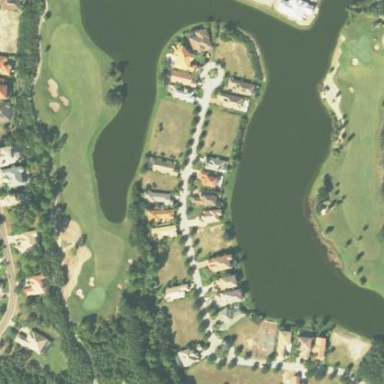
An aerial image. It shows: Golf course.